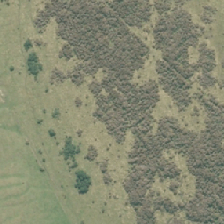
Land cover: grose_broom